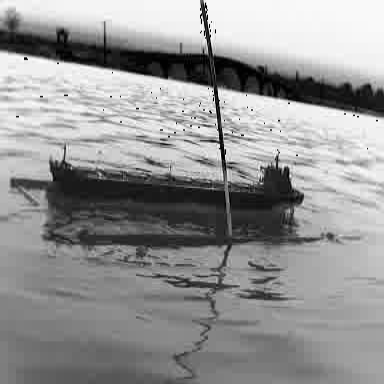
There is a liner in the infrared image.